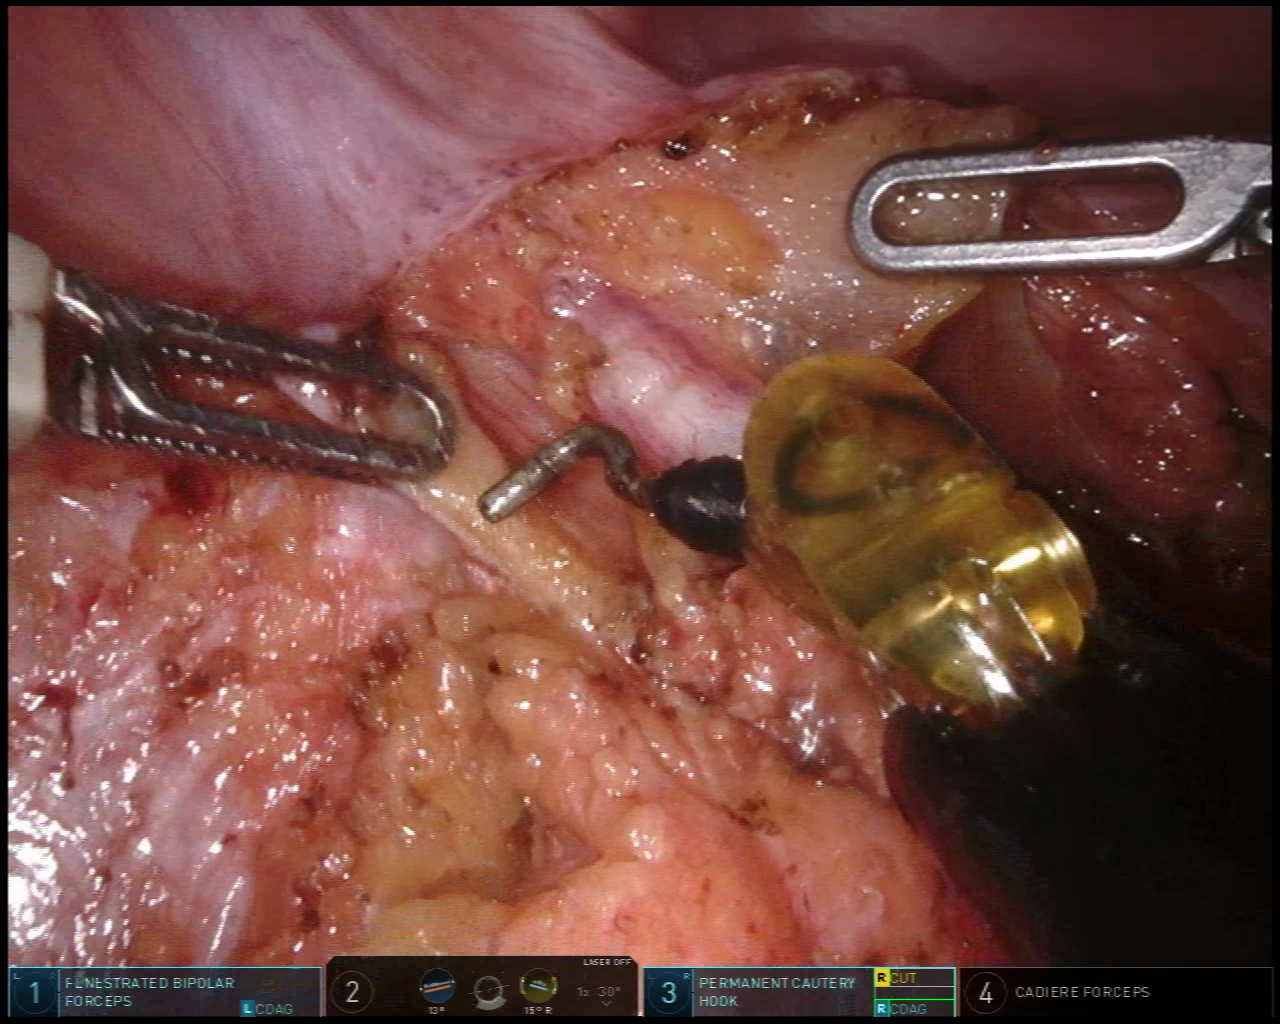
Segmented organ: ureter
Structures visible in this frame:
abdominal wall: yes
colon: no
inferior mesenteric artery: no
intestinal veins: no
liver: no
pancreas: no
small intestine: no
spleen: no
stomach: no
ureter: yes
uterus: no
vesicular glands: no